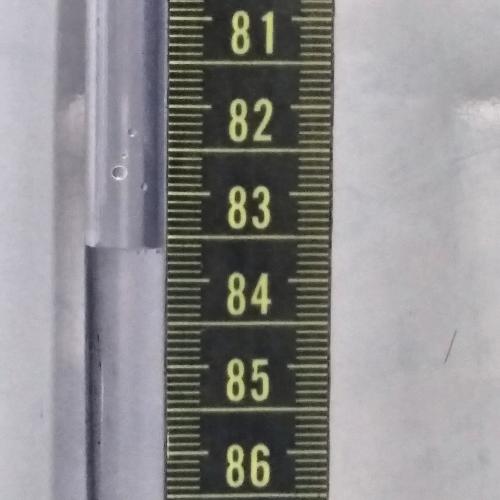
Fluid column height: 83.6 cm